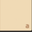
Piece: xx